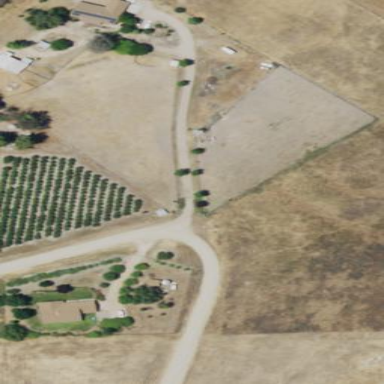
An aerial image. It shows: Vineyard where grapes are grown.